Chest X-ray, AP view. Patient: 25 years old, sex M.
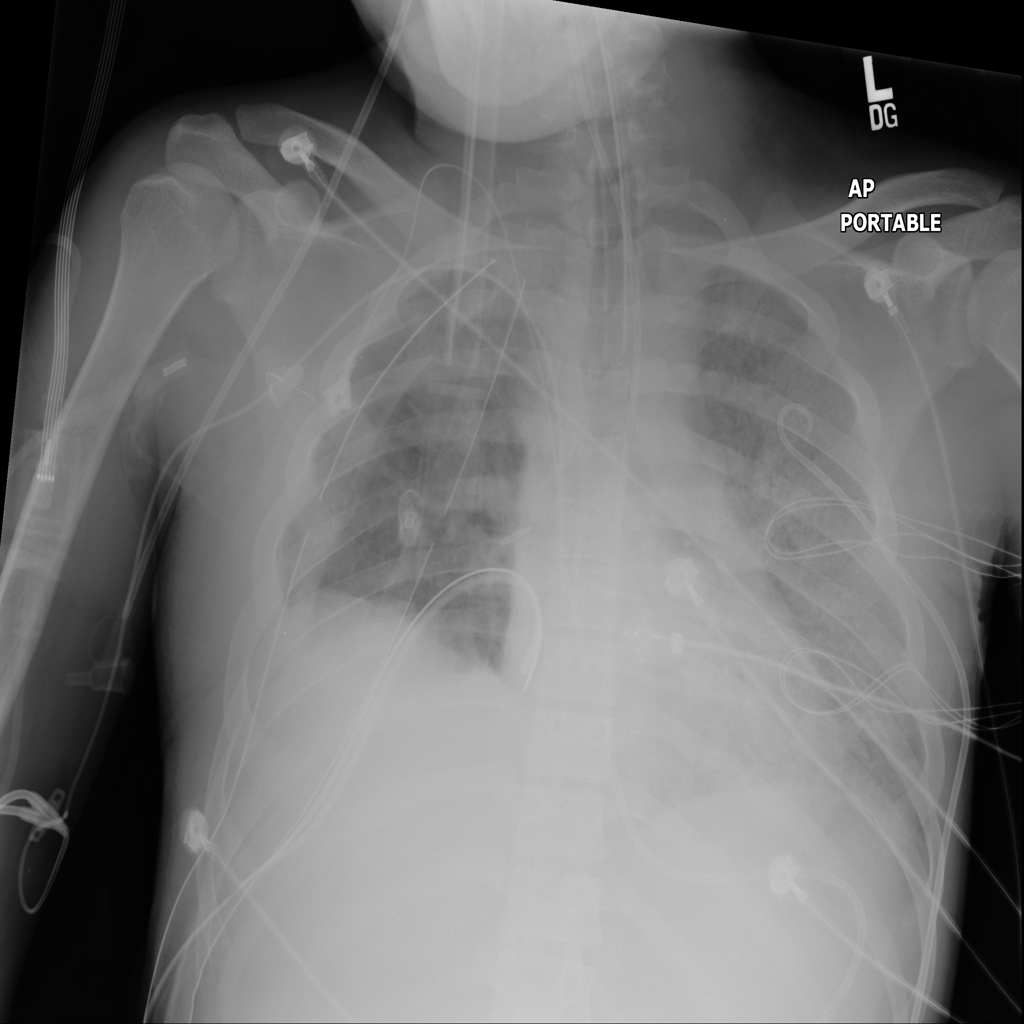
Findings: Infiltration